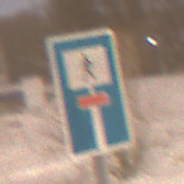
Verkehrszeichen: SackgasseFussgaengerDurchlaessig
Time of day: Night
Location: Outdoor (Urban)
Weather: Overcast
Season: Winter
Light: Artificial